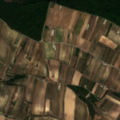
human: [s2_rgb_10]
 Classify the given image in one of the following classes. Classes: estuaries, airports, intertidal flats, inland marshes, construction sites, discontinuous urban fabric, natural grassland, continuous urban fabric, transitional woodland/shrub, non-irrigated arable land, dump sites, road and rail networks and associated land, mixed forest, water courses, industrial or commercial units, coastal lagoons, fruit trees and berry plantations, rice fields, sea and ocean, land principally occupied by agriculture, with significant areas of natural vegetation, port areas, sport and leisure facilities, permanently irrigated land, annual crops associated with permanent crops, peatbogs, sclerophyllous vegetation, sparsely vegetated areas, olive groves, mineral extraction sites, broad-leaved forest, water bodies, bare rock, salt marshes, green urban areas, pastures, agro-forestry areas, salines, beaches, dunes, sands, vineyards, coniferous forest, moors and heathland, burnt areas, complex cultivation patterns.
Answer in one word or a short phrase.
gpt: non-irrigated arable land, vineyards, broad-leaved forest